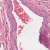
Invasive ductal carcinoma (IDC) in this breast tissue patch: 0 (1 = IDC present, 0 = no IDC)